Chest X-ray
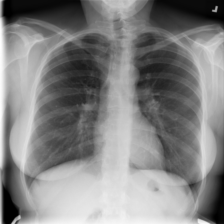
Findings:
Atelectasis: negative
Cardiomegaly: negative
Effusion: negative
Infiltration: negative
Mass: negative
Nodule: negative
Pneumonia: negative
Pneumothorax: negative
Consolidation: negative
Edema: negative
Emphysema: negative
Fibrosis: negative
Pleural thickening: negative
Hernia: negative